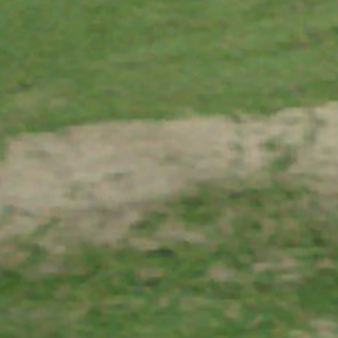
Label: other